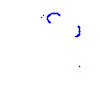
Particle: proton